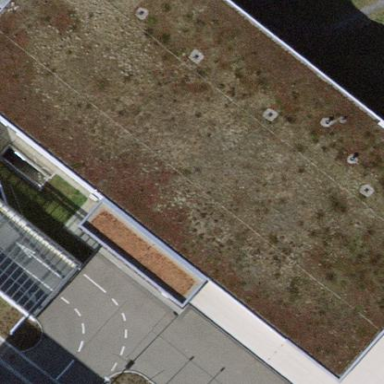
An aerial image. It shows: Supermarket building.